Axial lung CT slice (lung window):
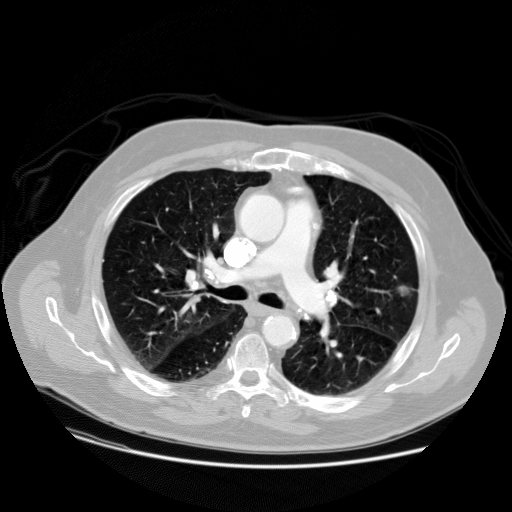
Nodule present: yes
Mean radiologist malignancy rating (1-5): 4